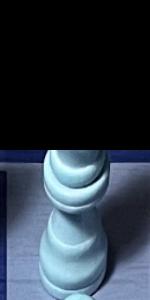
Label: Queen_White